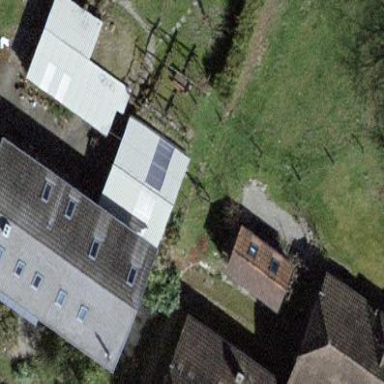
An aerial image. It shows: Building with tiled roof.